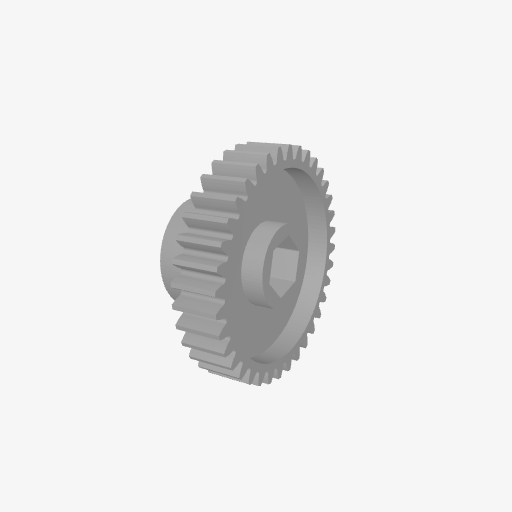
Part: PinionGear8RID36T